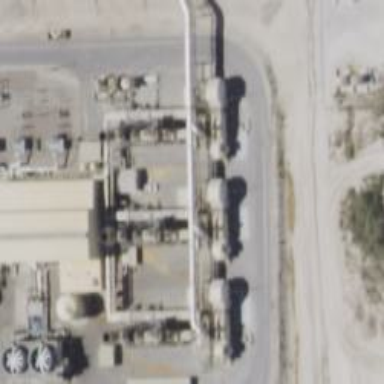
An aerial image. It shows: Gas turbine power generator.